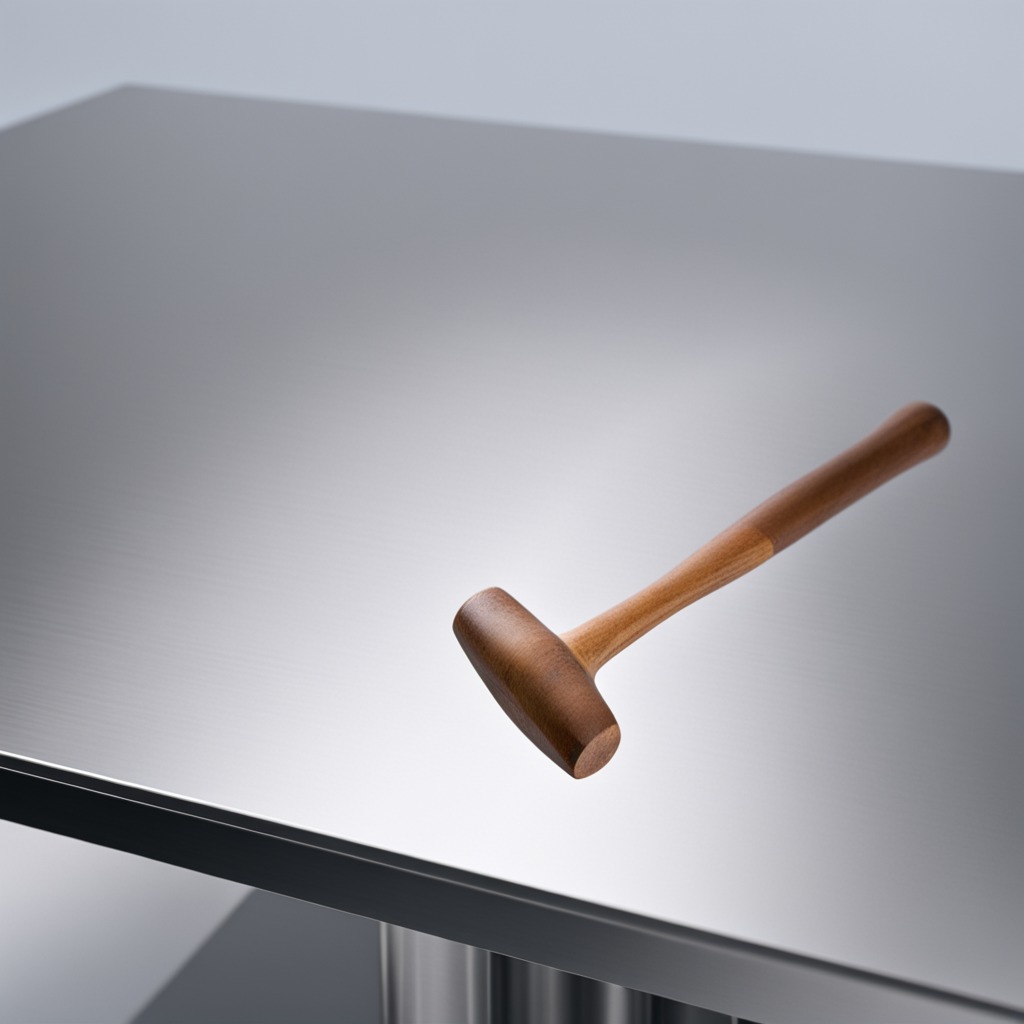
A hammer is lying on the stainless steel table.